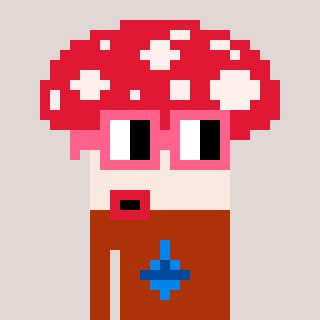
a pixel art character with square pink glasses, a mushroom-shaped head and a hotbrown-colored body on a warm background